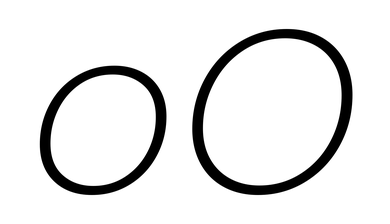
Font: Poppins-ExtraLightItalic